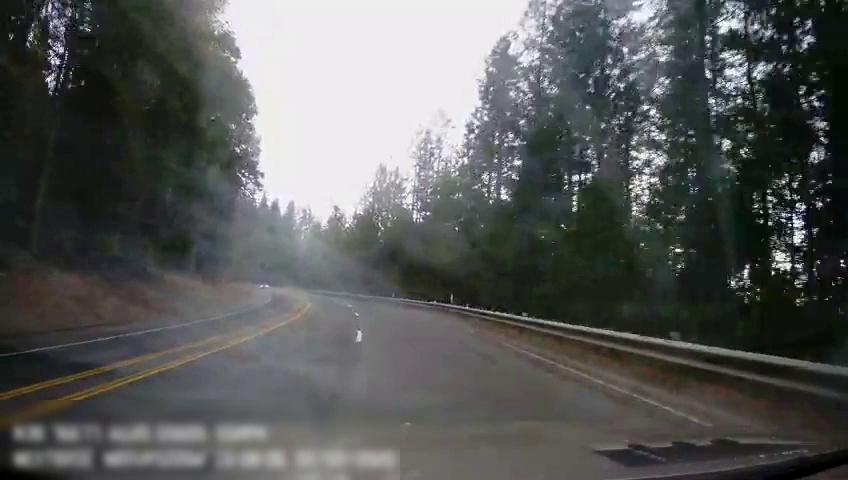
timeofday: Day
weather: Cloudy
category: Drivable Space
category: Lanes | Current Lane
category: Lanes | Current Lane
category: Lanes | Opposite Lane
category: Lanes | Alternate Lane
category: Lanes | Opposite Lane